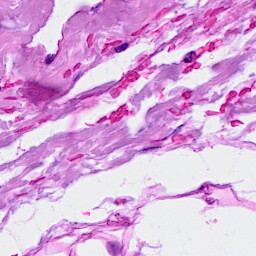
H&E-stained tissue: Breast